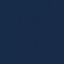
Label: SeaLake